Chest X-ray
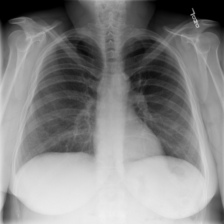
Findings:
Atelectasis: negative
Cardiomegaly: negative
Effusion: negative
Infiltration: negative
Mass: negative
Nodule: negative
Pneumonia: negative
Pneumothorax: negative
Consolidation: negative
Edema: negative
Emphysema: negative
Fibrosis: negative
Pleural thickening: negative
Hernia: negative